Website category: sports
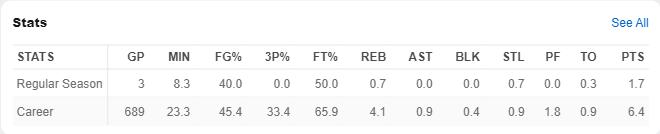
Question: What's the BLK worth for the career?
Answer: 0.4

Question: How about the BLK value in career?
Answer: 0.4

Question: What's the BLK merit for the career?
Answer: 0.4

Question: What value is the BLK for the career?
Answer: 0.4

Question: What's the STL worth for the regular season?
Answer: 0.7

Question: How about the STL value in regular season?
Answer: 0.7

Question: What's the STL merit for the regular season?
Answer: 0.7

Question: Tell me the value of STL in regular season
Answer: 0.7

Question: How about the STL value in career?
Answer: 0.9

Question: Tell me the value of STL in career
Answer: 0.9

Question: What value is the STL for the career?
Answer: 0.9

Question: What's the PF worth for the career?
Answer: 1.8

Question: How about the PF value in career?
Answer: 1.8

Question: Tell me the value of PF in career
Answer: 1.8

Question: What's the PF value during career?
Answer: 1.8

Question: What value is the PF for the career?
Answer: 1.8

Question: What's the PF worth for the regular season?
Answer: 0.0

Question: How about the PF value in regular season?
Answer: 0.0

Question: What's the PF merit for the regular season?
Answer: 0.0

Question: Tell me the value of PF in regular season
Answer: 0.0

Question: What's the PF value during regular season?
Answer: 0.0

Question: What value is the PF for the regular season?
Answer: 0.0

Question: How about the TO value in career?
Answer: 0.9

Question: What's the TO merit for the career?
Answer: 0.9

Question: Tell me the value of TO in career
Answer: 0.9

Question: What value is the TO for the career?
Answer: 0.9

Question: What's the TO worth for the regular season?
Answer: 0.3

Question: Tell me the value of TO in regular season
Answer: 0.3

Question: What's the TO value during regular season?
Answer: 0.3

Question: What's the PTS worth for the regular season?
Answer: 1.7

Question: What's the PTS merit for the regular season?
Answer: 1.7

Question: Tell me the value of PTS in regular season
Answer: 1.7

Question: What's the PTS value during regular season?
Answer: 1.7

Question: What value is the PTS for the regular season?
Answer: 1.7

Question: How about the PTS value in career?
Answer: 6.4

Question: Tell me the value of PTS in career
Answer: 6.4

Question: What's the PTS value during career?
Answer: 6.4